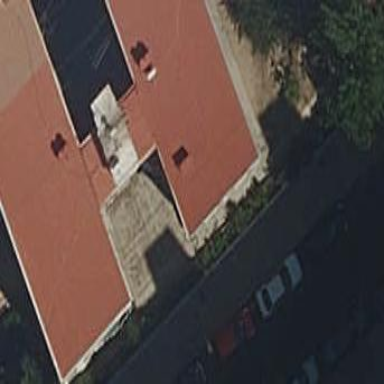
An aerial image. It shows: Residential building with skillion roof.